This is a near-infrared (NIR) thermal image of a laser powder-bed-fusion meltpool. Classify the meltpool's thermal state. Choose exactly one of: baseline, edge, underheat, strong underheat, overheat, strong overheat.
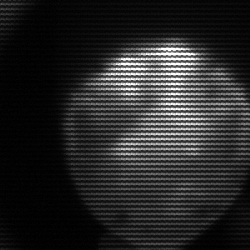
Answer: edge